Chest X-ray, AP view. Patient: 34 years old, sex M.
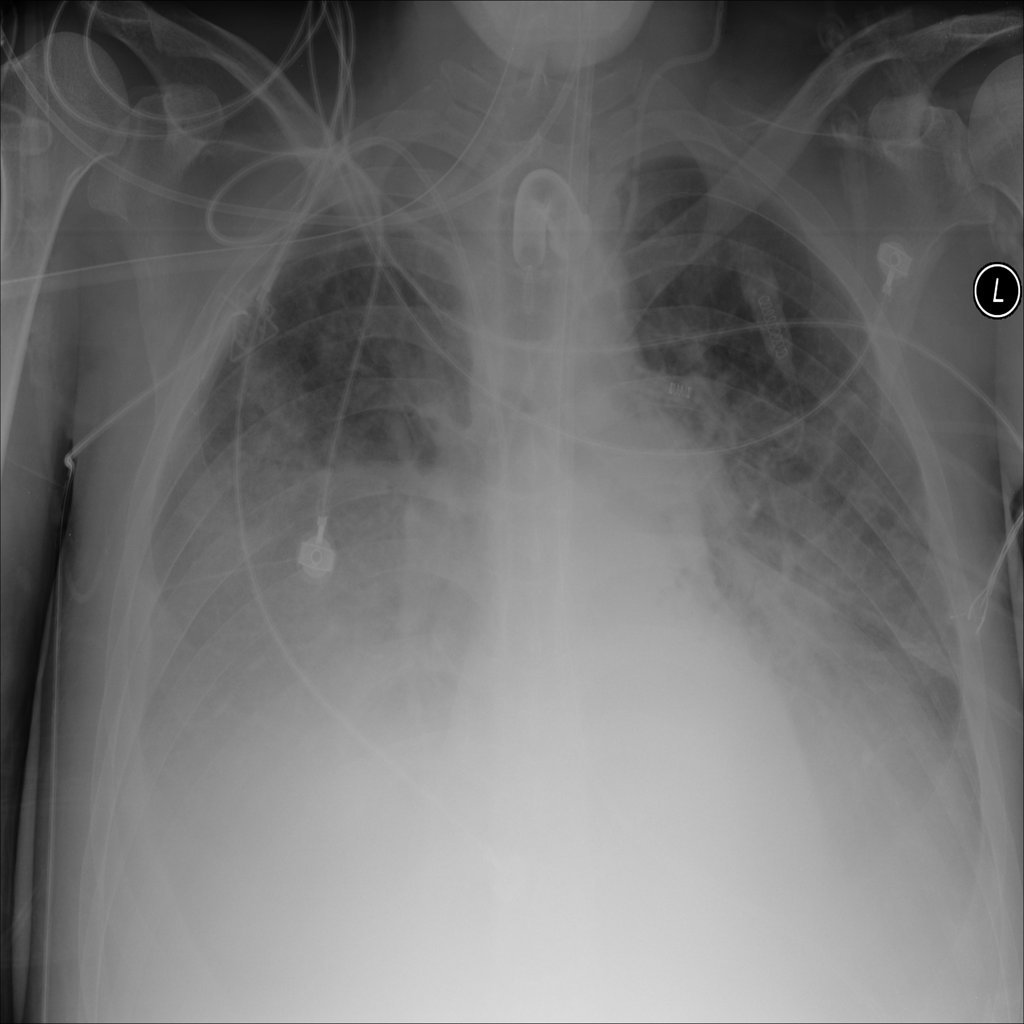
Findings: Atelectasis, Effusion